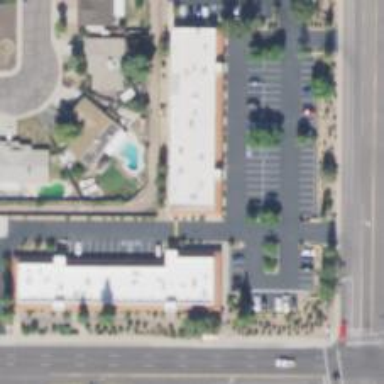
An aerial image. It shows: Healthcare clinic is depicted in the image.